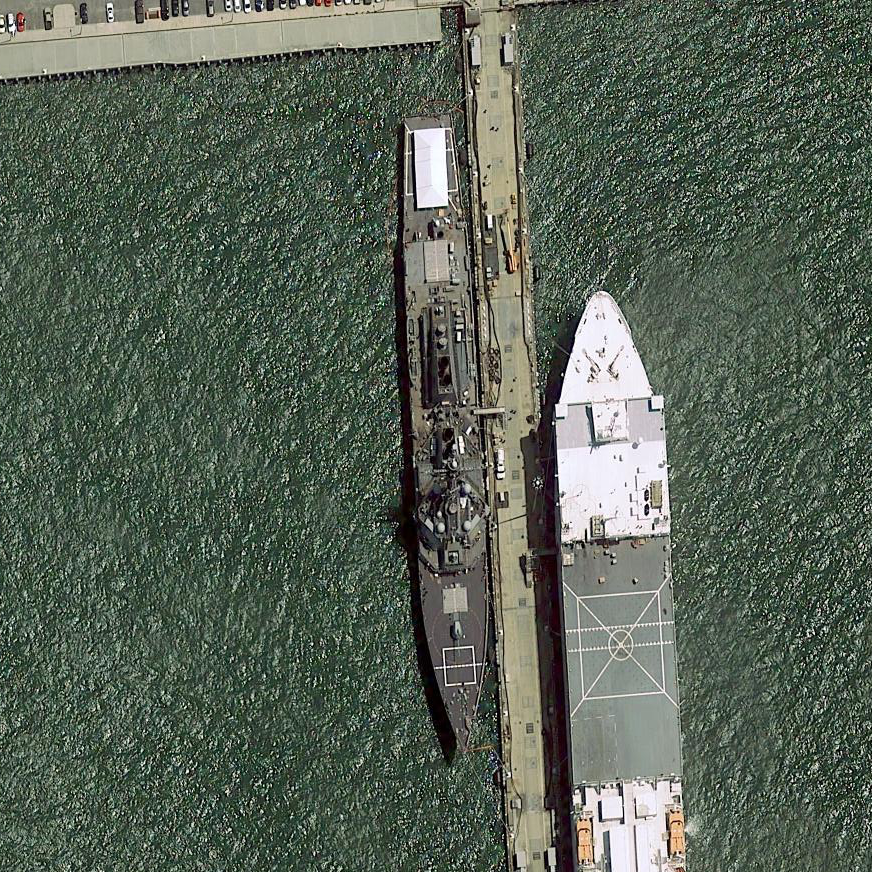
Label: destroyer